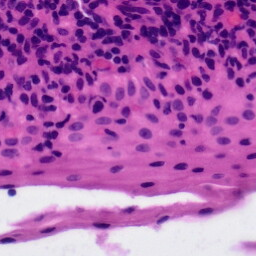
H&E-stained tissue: Tonsil